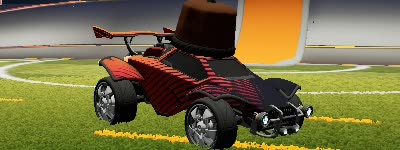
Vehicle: octane